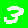
Digit: 3